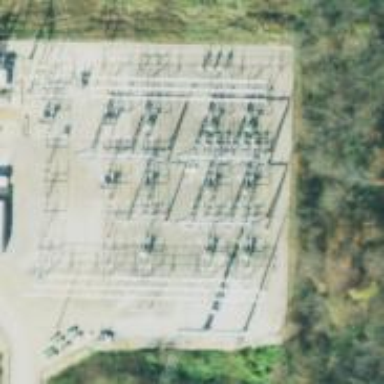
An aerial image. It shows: Switch used for power control.